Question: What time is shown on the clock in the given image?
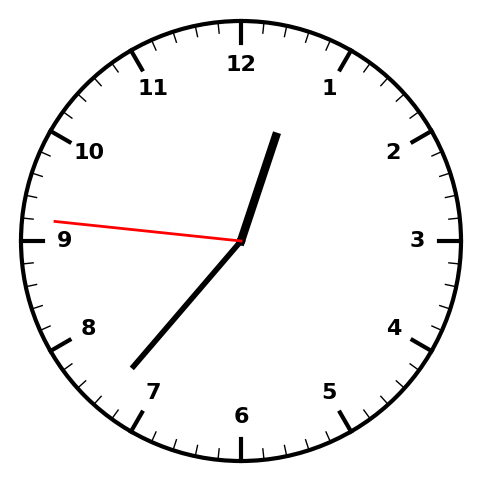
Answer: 12:36:46